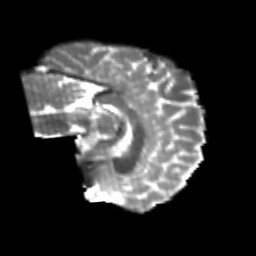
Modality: T2w
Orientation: sagittal
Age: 24
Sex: female
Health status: healthy
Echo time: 0.074 s